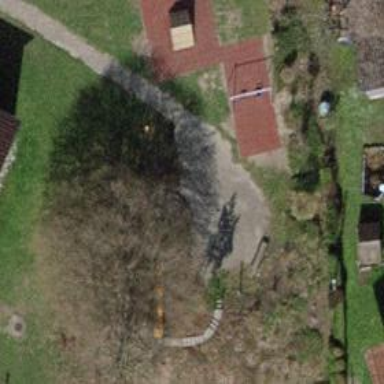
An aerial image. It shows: Playground area for leisure activities on the land.